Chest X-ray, AP view. Patient: 38 years old, sex M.
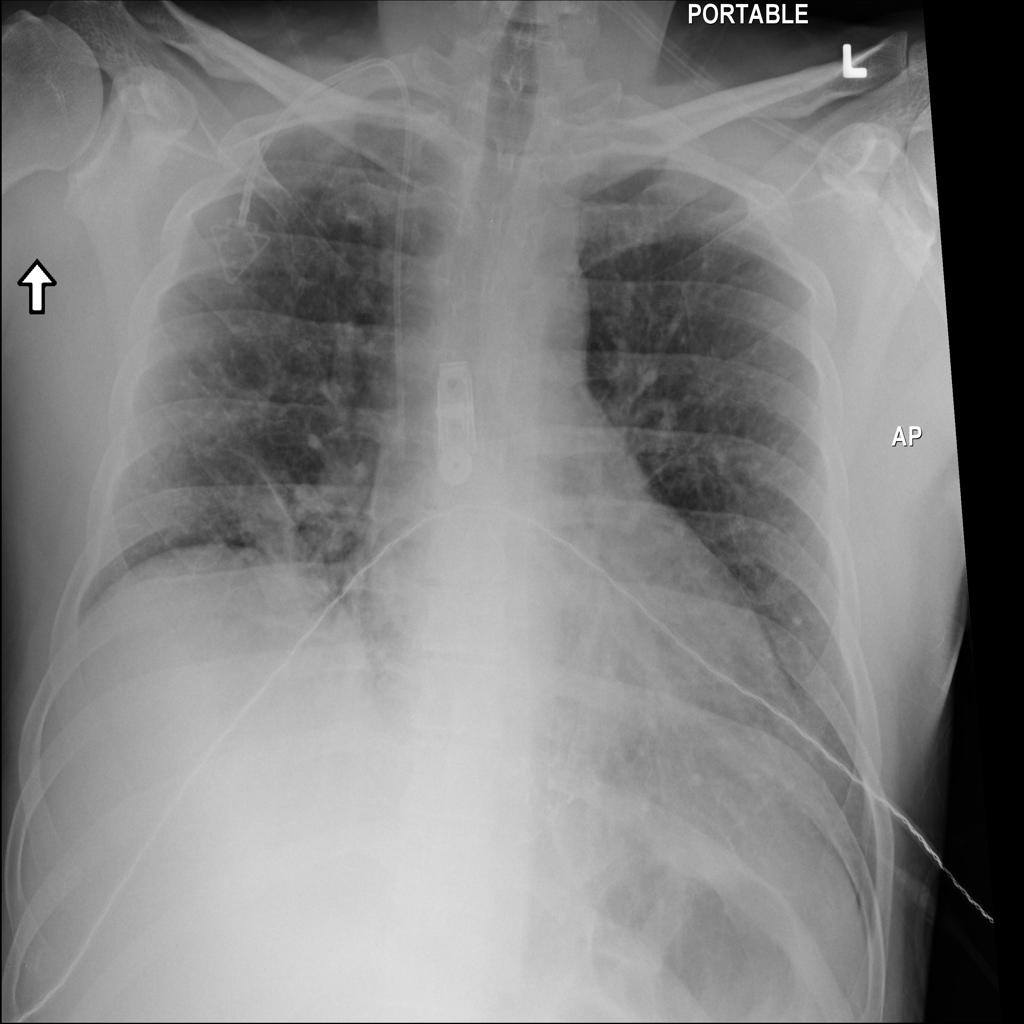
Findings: Atelectasis